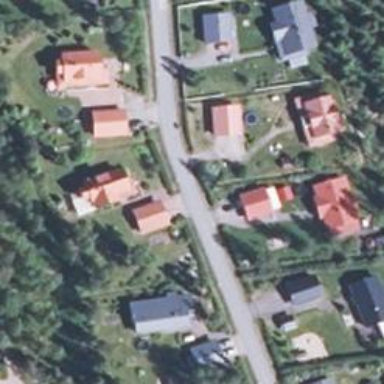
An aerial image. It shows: Living street.